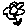
Label: flower